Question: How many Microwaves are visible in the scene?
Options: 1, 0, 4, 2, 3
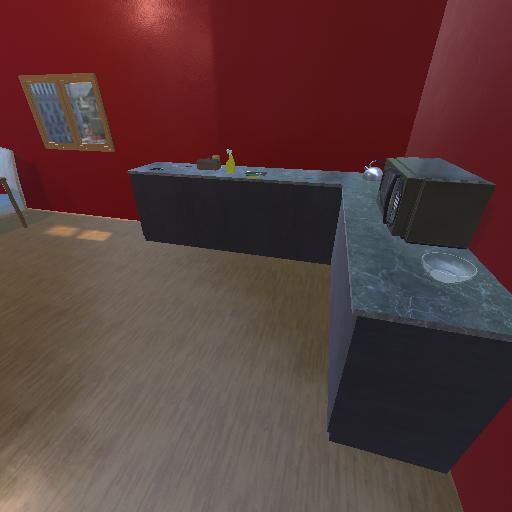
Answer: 1